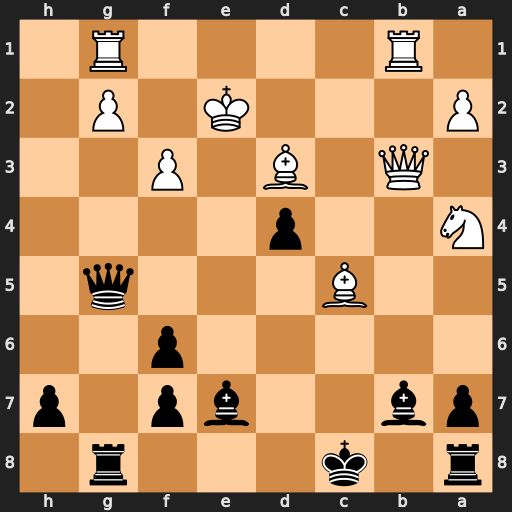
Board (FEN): r1k3r1/pb2bp1p/5p2/2B3q1/N2p4/1Q1B1P2/P3K1P1/1R4R1
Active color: b
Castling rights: -
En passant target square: -
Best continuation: Bxf3+ Ke1 Qg3+ Kd2 Qf2+